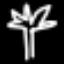
Label: palm tree